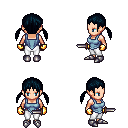
a pixel art fantasy rpg character, female body template, human, light skin, blue vest, white pants, raven twin-tailed hairstyle, gold gloves, metal boots, dagger, four views (front, back, left, right), 2x2 character sprite sheet, small pixel art, hard edges, no anti-aliasing